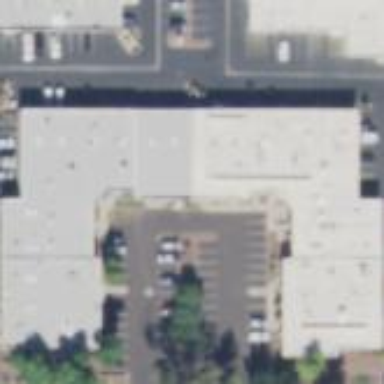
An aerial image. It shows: Commercial building.